Aerial crown-view tile of a tropical tree (Barro Colorado Island, Panama), acquired 20250124:
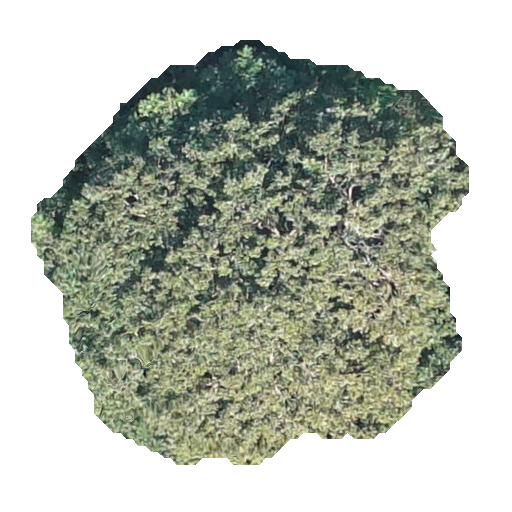
Species: Dipteryx oleifera
GBIF accepted scientific name: Dipteryx oleifera
Crown area: 203.191 m²